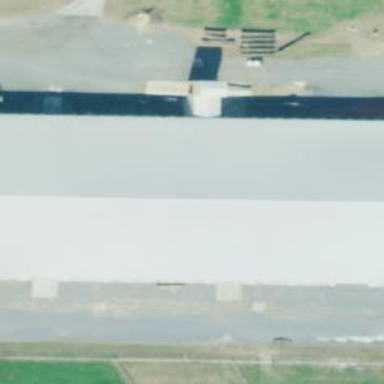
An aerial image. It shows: Industrial building.